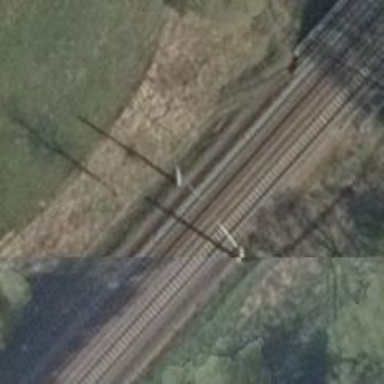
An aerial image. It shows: Railway milestone with catenary mast.